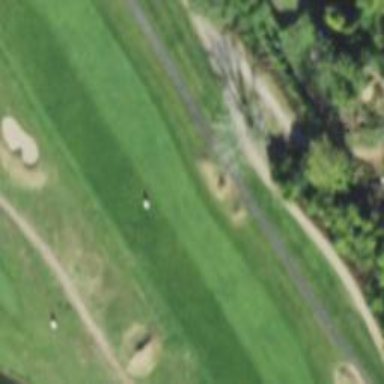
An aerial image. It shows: Golf hole.